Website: walmart
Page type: review-order
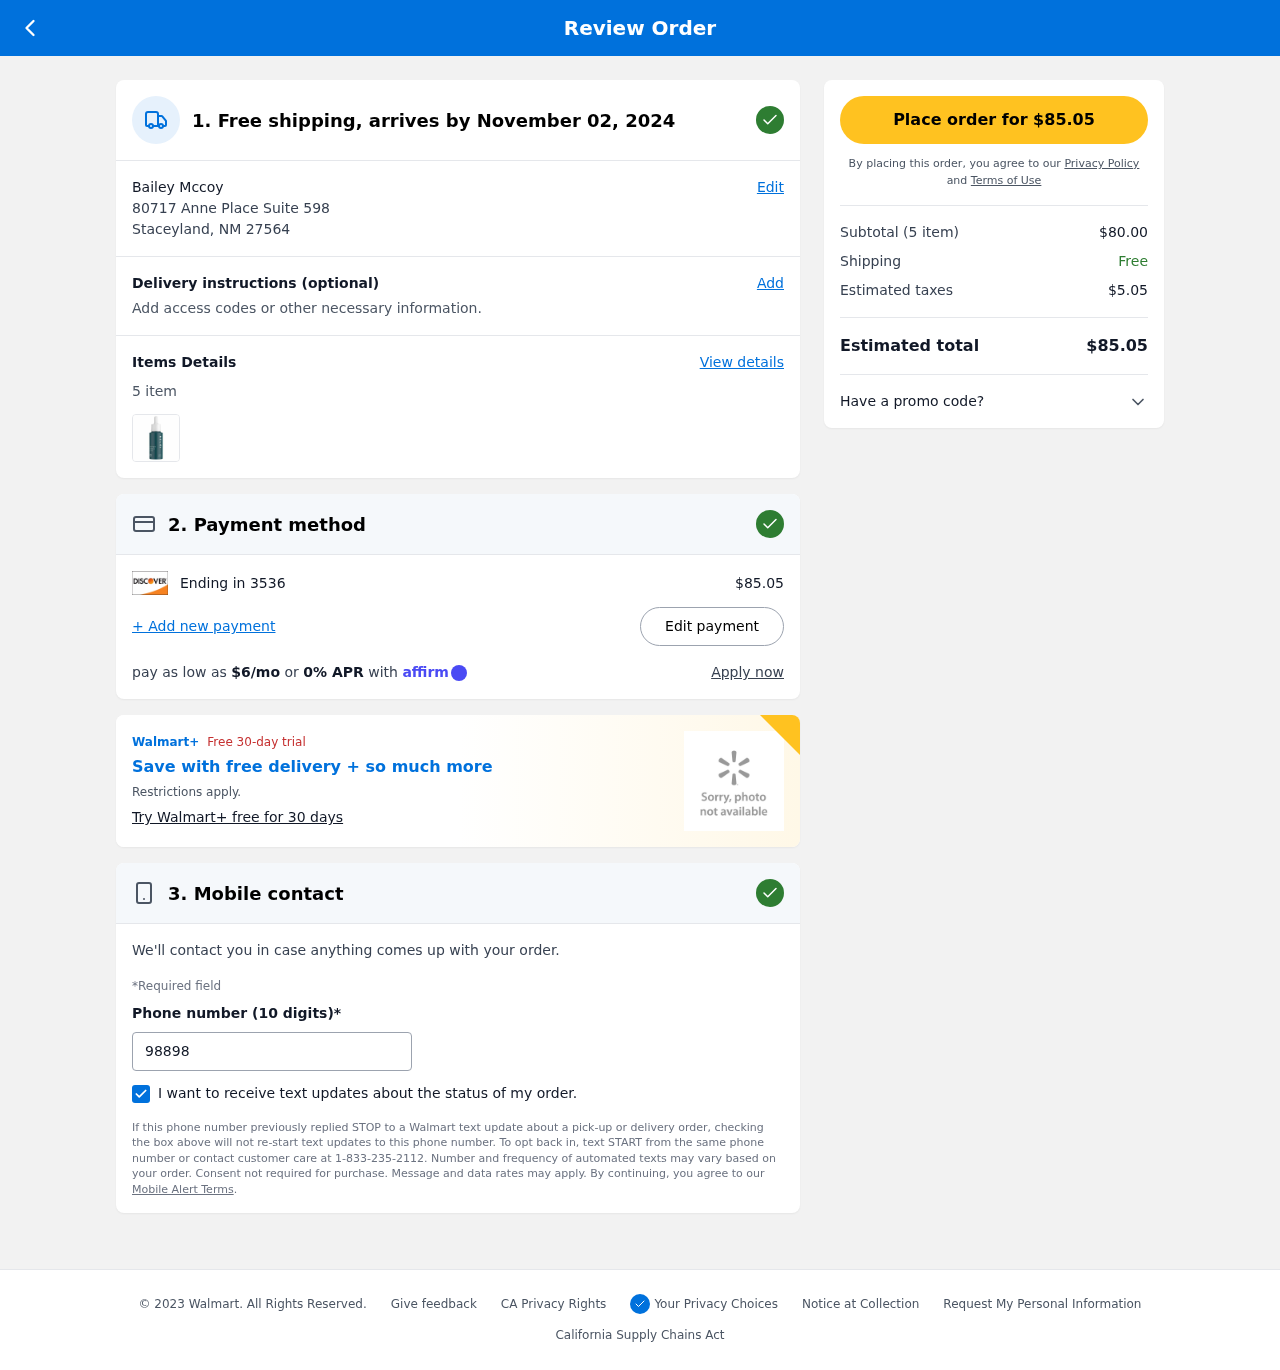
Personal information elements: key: PII_CARD_LAST4
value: Ending in 3536
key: PII_CITY_STATE_ZIP
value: Staceyland, NM 27564
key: PII_FULLNAME
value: Bailey Mccoy
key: PII_PHONE
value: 9889871436
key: PII_STREET
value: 80717 Anne Place Suite 598
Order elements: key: ORDER_DELIVERY_DATE
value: November 02, 2024
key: ORDER_NUM_ITEMS
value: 5 item
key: ORDER_NUM_ITEMS
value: Subtotal (5 item)
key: ORDER_TOTAL
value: $85.05
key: ORDER_TOTAL
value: Place order for $85.05
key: ORDER_MONTHLY_PAYMENT
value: $6/mo
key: ORDER_SUBTOTAL
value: $80.00
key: ORDER_TAX
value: $5.05